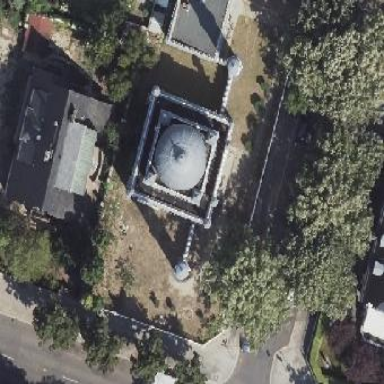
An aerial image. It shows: White building that is place of worship.